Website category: auto
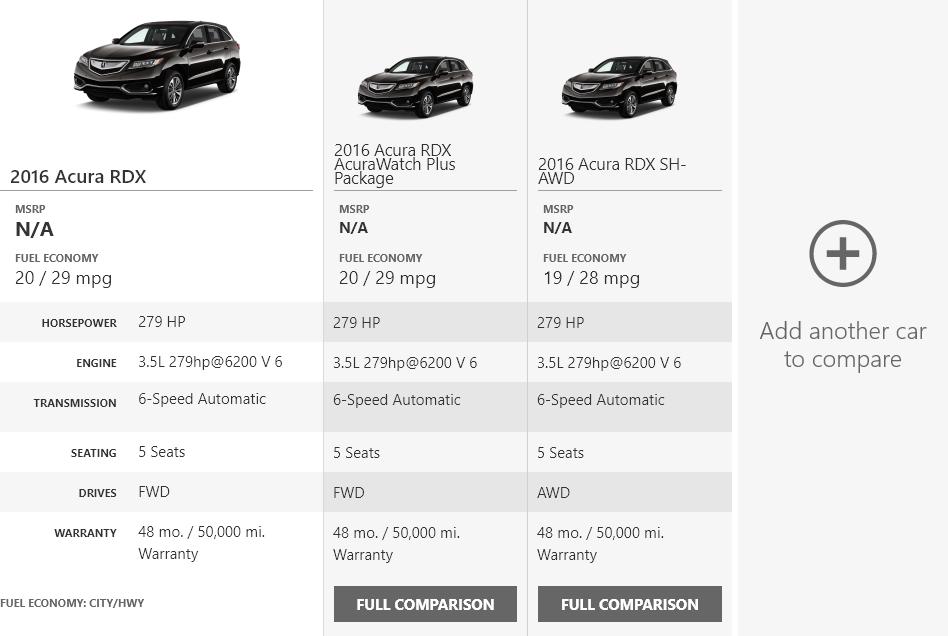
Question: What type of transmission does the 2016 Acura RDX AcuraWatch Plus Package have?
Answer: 6-Speed Automatic

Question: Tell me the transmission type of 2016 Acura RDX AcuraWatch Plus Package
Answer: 6-Speed Automatic

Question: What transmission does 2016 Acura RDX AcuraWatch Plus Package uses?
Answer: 6-Speed Automatic

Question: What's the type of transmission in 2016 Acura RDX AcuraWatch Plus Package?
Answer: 6-Speed Automatic

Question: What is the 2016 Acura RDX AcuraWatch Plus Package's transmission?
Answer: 6-Speed Automatic

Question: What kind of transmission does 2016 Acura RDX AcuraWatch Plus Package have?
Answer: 6-Speed Automatic

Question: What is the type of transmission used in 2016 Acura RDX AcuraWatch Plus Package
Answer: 6-Speed Automatic

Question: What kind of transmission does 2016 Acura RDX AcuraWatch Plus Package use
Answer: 6-Speed Automatic

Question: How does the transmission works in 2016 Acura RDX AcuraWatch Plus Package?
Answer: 6-Speed Automatic

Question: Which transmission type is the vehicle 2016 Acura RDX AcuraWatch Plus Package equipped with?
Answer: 6-Speed Automatic

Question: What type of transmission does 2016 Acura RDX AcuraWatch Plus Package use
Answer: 6-Speed Automatic

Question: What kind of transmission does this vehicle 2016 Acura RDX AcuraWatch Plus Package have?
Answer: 6-Speed Automatic

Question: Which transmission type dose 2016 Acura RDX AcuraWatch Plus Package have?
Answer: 6-Speed Automatic

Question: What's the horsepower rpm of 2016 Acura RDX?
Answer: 279 HP

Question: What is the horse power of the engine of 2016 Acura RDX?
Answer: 279 HP

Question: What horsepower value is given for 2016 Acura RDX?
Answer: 279 HP

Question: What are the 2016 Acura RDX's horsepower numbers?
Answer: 279 HP

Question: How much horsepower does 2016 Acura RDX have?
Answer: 279 HP

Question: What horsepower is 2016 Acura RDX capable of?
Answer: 279 HP

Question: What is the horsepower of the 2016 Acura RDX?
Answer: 279 HP

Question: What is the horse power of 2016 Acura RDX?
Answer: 279 HP

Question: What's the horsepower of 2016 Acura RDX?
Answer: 279 HP

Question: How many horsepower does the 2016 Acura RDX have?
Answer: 279 HP

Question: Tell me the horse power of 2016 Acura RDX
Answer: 279 HP

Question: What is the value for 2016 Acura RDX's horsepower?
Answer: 279 HP

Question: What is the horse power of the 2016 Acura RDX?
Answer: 279 HP

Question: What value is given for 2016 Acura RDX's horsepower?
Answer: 279 HP

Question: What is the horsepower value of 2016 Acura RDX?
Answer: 279 HP

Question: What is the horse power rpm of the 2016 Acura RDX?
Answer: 279 HP

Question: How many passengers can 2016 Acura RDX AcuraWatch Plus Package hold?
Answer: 5 Seats

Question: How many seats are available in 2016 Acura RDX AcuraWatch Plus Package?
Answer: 5 Seats

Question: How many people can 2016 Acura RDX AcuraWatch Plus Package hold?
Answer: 5 Seats

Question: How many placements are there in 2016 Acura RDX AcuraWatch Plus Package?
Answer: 5 Seats

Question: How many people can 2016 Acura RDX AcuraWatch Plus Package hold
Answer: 5 Seats

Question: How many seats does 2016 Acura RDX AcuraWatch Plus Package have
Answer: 5 Seats

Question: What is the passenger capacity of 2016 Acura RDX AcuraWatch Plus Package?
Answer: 5 Seats

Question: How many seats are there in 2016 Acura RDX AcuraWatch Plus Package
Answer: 5 Seats

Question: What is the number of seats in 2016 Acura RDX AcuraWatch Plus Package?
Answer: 5 Seats

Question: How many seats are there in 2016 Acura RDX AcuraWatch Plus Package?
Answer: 5 Seats

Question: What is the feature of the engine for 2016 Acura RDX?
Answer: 3.5L 279hp@6200 V 6

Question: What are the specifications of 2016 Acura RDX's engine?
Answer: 3.5L 279hp@6200 V 6

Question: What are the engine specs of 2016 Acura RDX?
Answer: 3.5L 279hp@6200 V 6

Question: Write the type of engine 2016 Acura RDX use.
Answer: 3.5L 279hp@6200 V 6

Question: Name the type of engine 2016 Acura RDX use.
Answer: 3.5L 279hp@6200 V 6

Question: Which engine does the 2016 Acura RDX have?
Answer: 3.5L 279hp@6200 V 6

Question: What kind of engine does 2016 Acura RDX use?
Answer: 3.5L 279hp@6200 V 6

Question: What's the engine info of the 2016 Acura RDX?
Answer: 3.5L 279hp@6200 V 6

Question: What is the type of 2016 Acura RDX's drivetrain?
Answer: FWD

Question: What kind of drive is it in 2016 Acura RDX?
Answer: FWD

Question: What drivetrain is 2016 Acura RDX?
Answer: FWD

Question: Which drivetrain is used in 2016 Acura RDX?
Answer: FWD

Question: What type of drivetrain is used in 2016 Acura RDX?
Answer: FWD

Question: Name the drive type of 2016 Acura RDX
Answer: FWD

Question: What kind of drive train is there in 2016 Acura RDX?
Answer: FWD

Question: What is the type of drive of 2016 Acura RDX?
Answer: FWD

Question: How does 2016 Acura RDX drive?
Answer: FWD

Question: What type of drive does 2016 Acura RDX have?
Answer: FWD

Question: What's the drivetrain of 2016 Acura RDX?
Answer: FWD

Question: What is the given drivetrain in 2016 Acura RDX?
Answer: FWD

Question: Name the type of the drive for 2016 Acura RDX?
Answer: FWD

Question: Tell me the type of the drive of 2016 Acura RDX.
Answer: FWD

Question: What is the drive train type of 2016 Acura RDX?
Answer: FWD

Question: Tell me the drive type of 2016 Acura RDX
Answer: FWD

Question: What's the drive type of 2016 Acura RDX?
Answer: FWD